Interaction volume radius: 5 \u00c5
Interaction volume height: 15 \u00c5
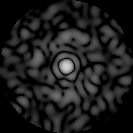
Disorder parameter: 0.8087